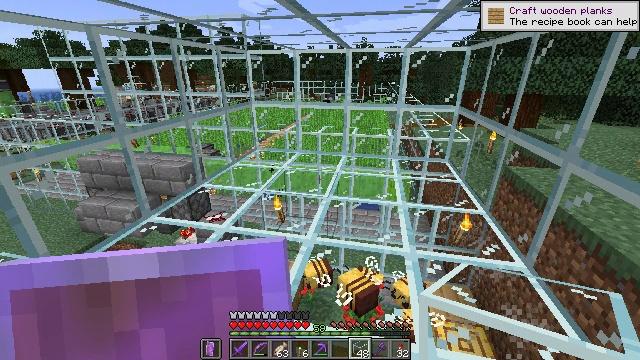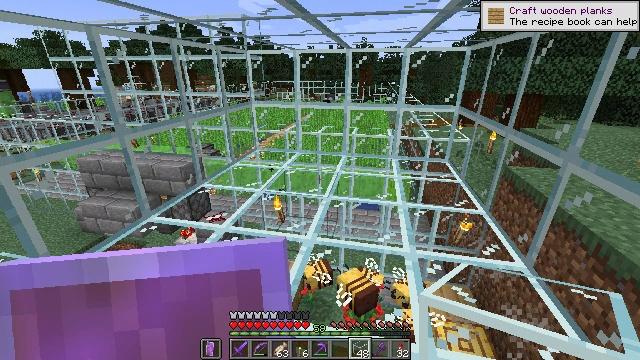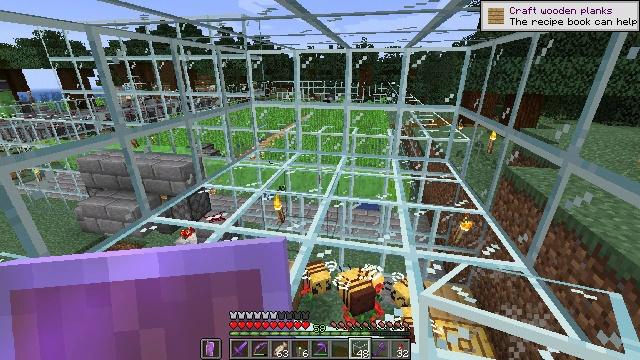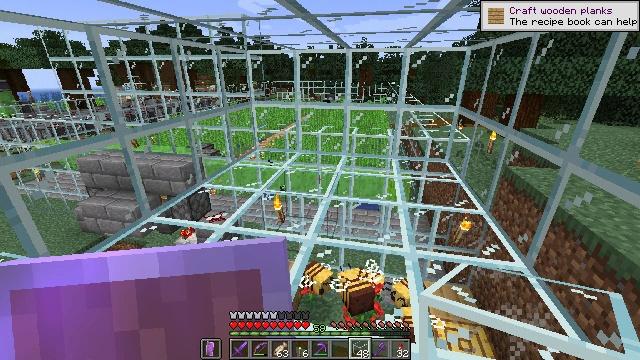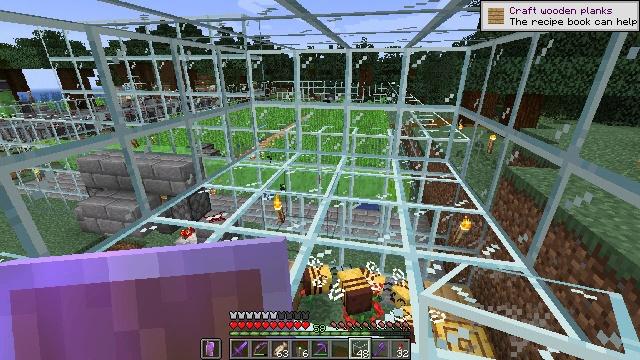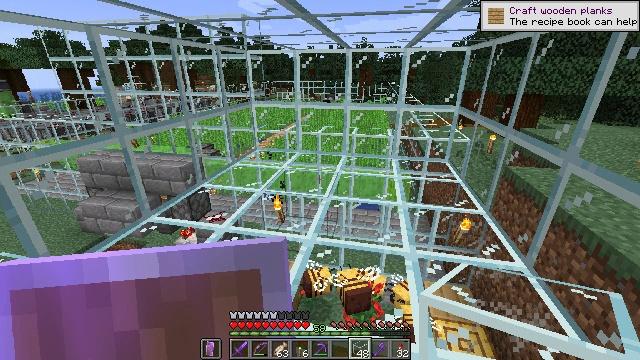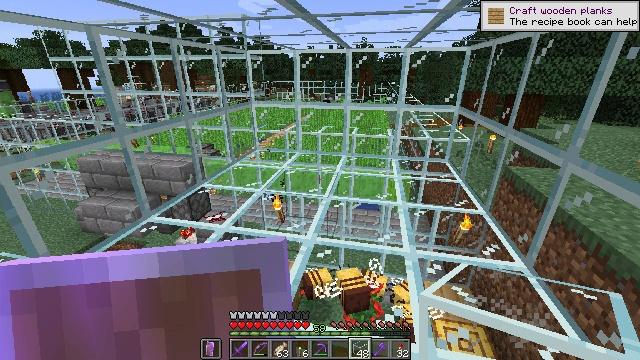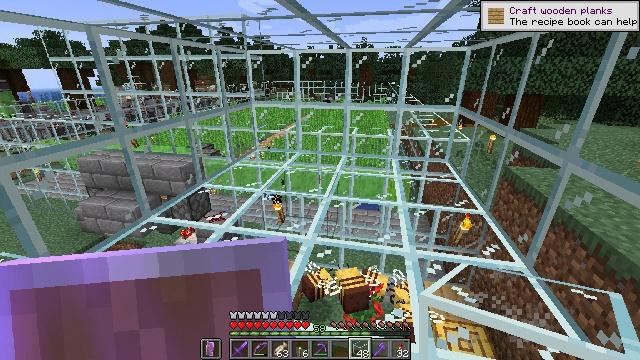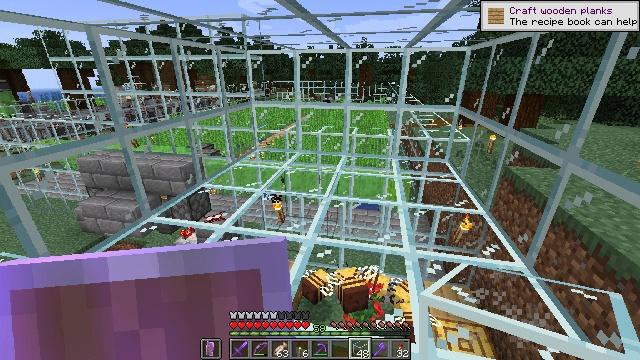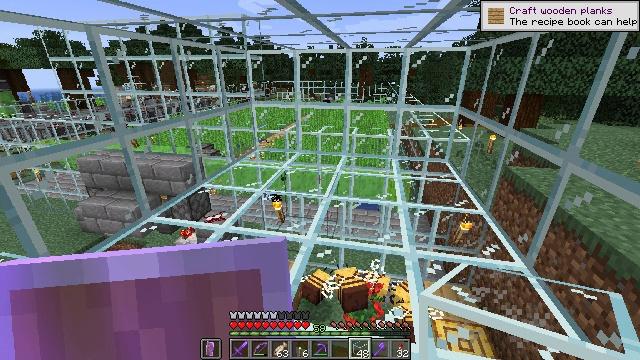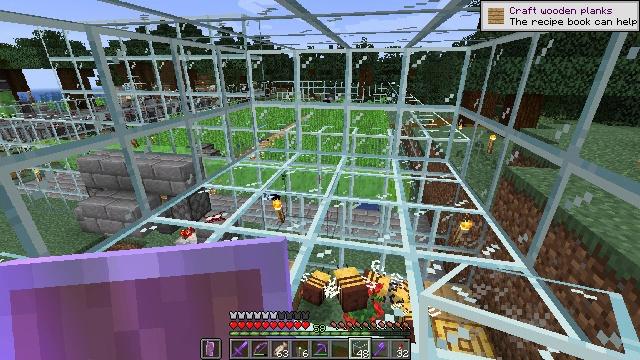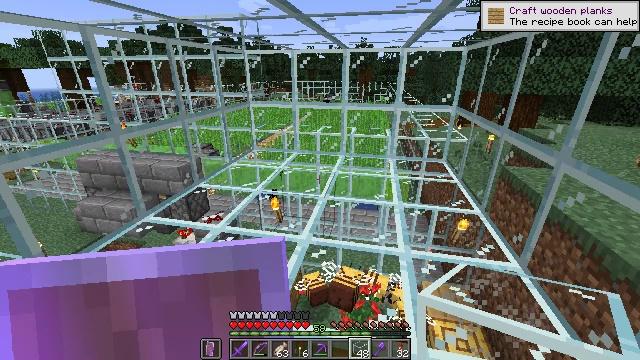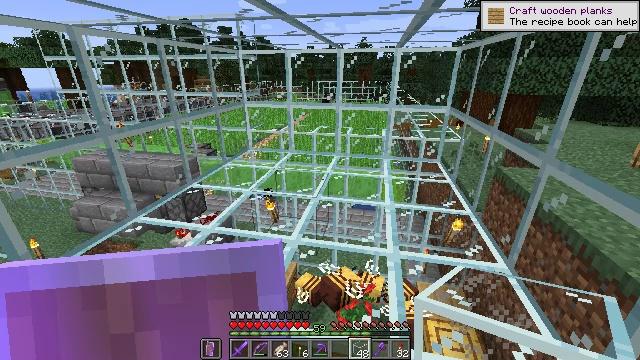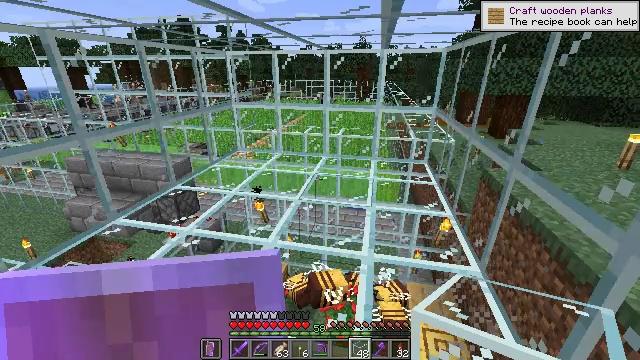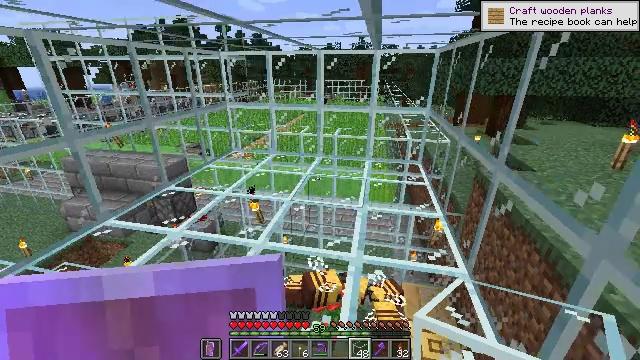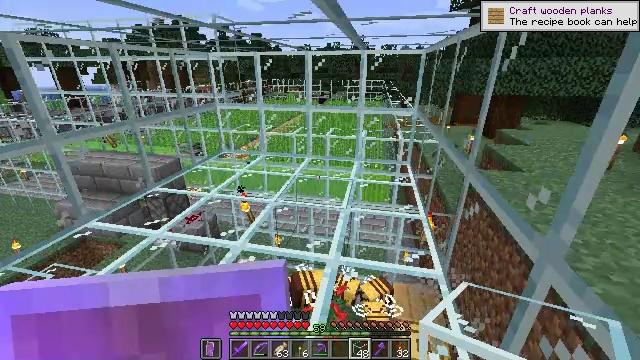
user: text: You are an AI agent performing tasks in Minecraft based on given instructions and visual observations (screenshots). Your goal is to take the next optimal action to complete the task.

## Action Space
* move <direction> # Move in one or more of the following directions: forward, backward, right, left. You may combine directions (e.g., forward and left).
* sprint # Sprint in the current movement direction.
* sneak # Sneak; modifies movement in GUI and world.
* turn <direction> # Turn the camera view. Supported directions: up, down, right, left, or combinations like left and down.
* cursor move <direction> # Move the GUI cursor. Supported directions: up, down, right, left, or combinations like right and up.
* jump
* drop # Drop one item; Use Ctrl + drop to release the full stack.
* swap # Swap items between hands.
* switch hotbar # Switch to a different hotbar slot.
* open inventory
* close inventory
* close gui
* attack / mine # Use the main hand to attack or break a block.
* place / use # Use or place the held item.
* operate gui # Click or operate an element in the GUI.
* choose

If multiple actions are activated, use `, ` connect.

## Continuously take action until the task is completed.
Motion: motion action
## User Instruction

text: Attack the glass to break it.
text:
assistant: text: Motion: no_op
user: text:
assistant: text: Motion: no_op
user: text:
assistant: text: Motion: no_op
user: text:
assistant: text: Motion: no_op
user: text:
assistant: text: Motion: no_op
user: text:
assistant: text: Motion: no_op
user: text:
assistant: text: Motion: no_op
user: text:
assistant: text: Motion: no_op
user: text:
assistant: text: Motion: no_op
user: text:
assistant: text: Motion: no_op
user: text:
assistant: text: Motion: move right
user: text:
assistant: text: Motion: move right
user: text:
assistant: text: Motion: move right
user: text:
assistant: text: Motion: move right
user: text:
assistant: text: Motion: move right
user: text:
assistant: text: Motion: move right
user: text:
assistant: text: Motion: no_op
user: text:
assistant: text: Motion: no_op
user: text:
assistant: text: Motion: no_op
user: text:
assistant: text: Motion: no_op
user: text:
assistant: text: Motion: no_op
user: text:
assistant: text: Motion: no_op
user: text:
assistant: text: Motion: no_op
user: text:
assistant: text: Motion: no_op
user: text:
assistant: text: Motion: no_op
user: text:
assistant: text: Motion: no_op
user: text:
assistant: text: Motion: no_op
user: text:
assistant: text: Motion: no_op
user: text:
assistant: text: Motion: no_op
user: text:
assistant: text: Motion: no_op